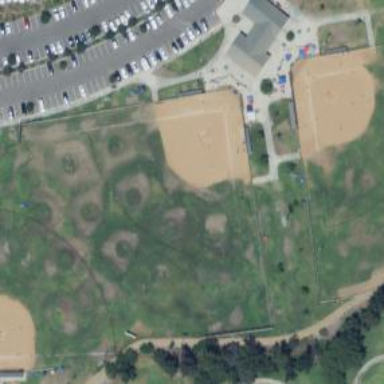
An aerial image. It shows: Baseball pitch for leisure land.